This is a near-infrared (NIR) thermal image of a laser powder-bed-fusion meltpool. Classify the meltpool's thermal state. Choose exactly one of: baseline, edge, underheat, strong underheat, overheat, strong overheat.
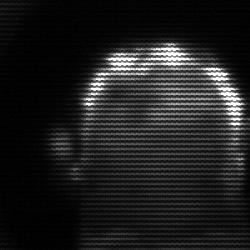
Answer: strong underheat